The plot shows how the frequency content of a bearing vibration signal evolves over time (STFT spectrogram). Diagnose the bearing from this image, choosing from: normal, inner_race, outer_race, ball.
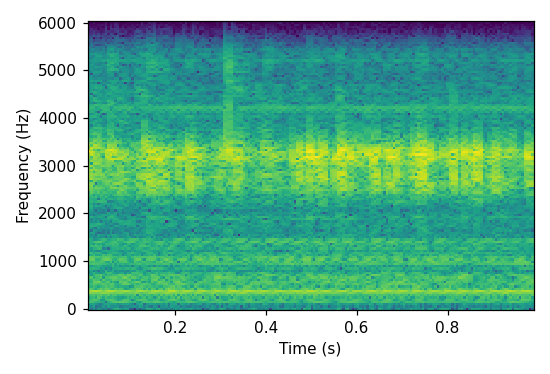
Answer: ball